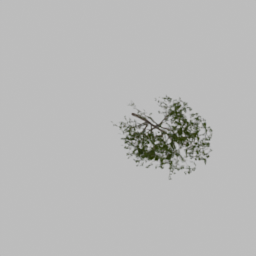
Label: nature